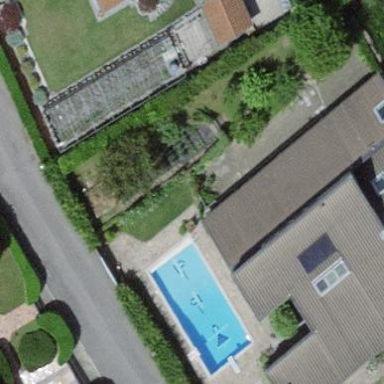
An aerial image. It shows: Swimming pool located in leisure land.